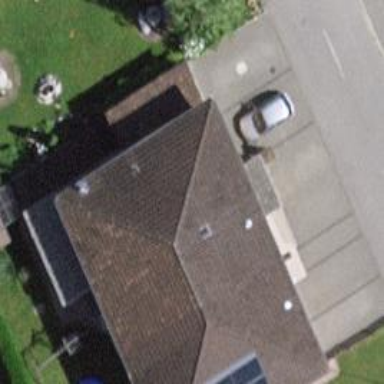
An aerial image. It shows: Garage building.